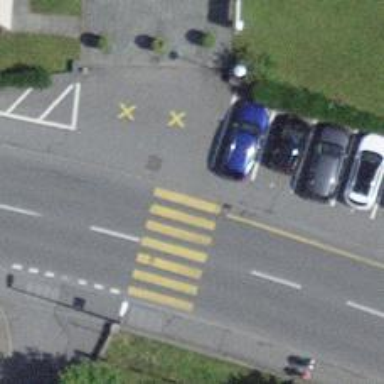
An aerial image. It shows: Kerb serving as barrier.